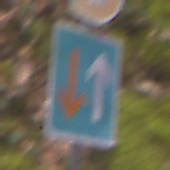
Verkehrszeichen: VorrangVorGegenverkehr
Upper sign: Geschwindigkeit5
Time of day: Midday
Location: Outdoor (Nature)
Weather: Overcast
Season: Autumn
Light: Natural